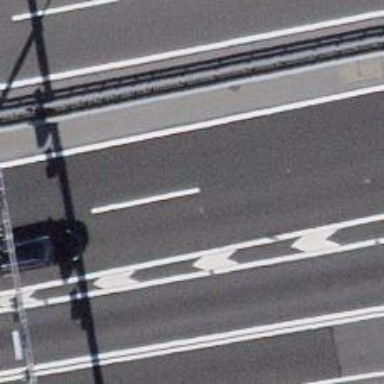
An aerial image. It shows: Motorway junction.